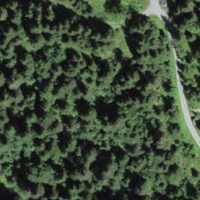
EUNIS habitat code: 43
Species observed at this site:
Saxifraga hirsuta